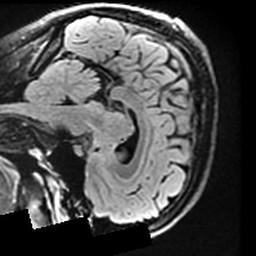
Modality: T2w
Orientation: sagittal
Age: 25
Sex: male
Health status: healthy
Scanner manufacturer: ge
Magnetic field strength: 3 T
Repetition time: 12 s
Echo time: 0.09318 s